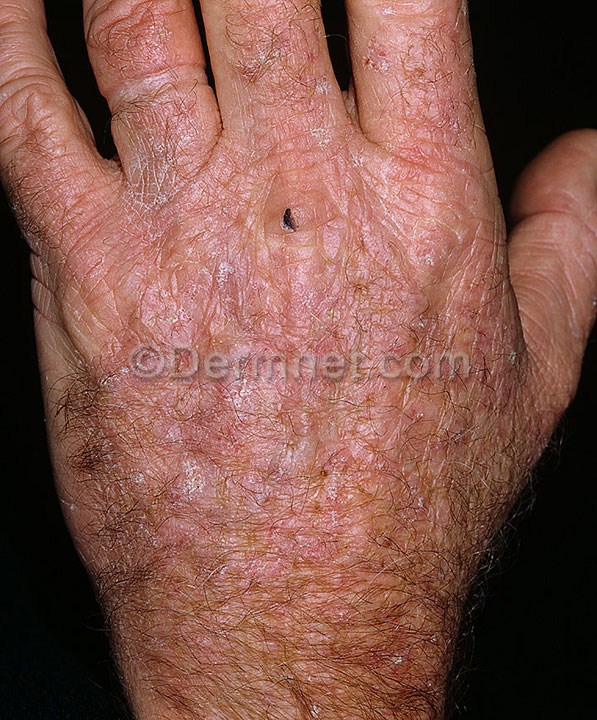
Disease: Actinic Keratosis Basal Cell Carcinoma and other Malignant Lesions